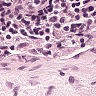
Metastatic tissue present: no